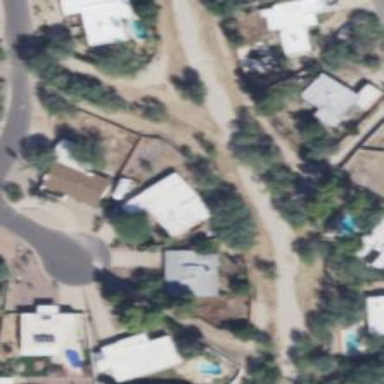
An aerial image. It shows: Alley classified as service road.